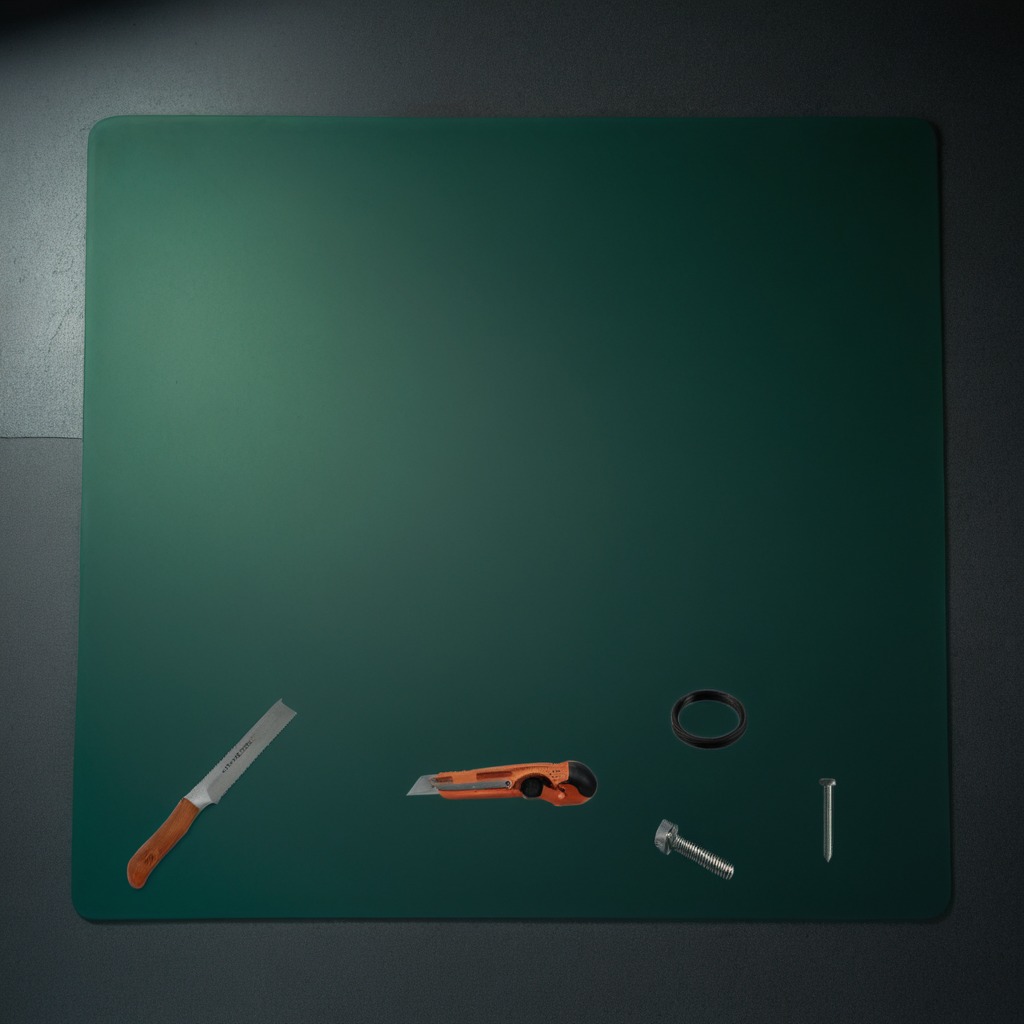
A rubber Oring, a utility knife, a metal machine screw, an iron nail, and a handheld metal saw are lying on a clean granite tabletop inside a workshop at night.